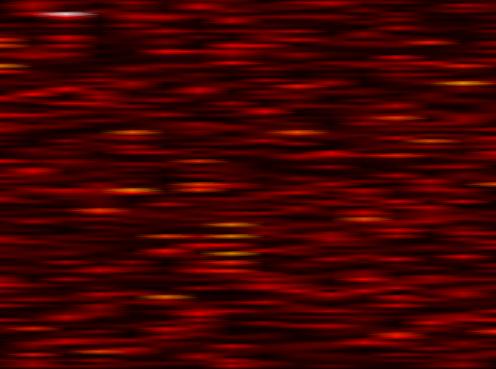
Label: WOLA